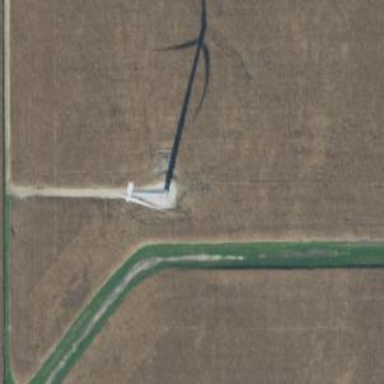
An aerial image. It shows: Wind turbine generator that utilizes wind as its source for generating electricity. It is of the horizontal axis type.